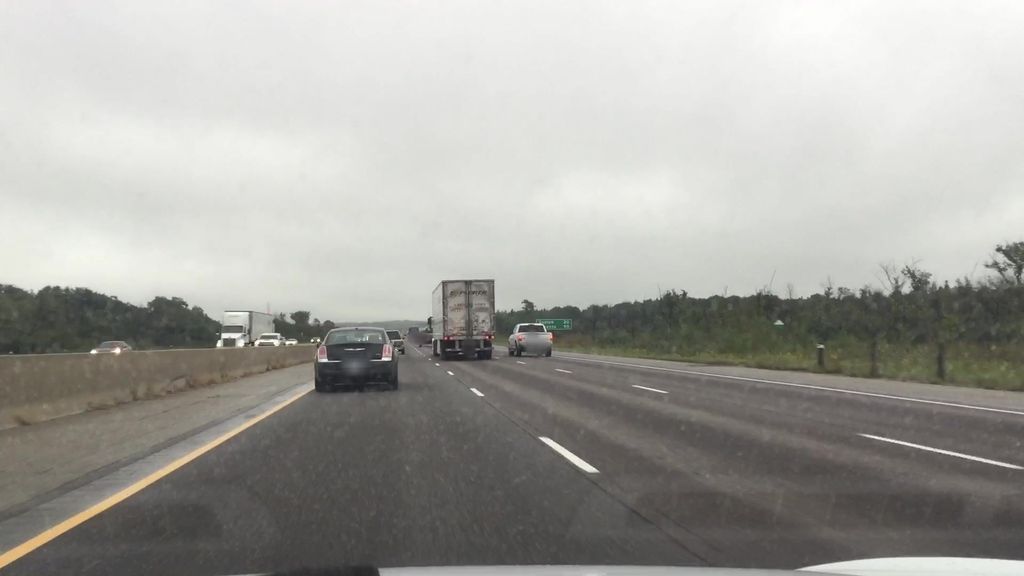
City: kitchener-waterloo